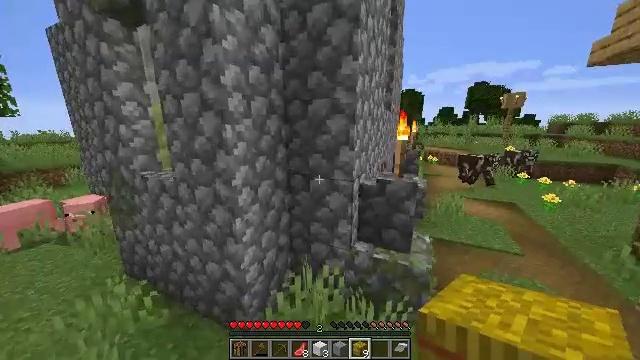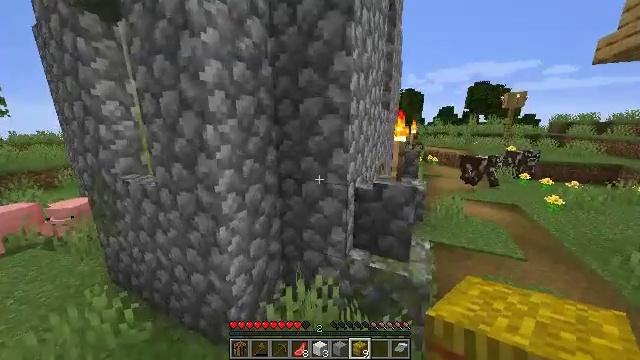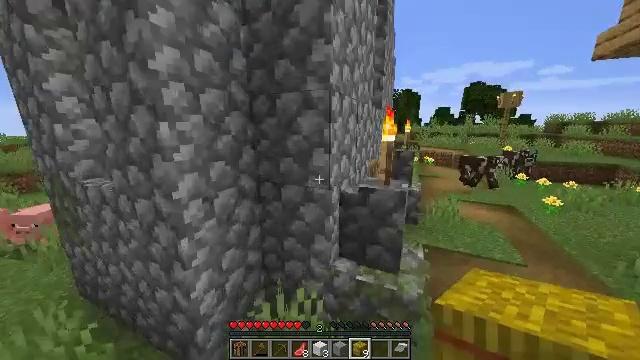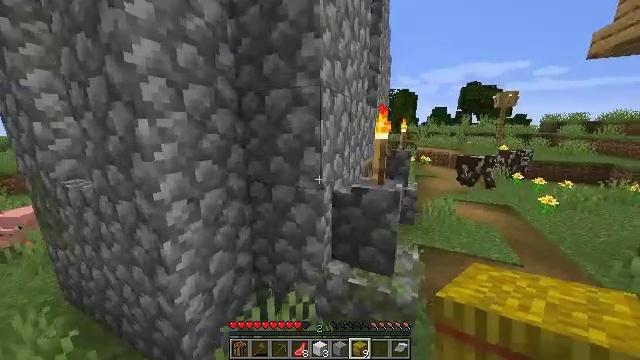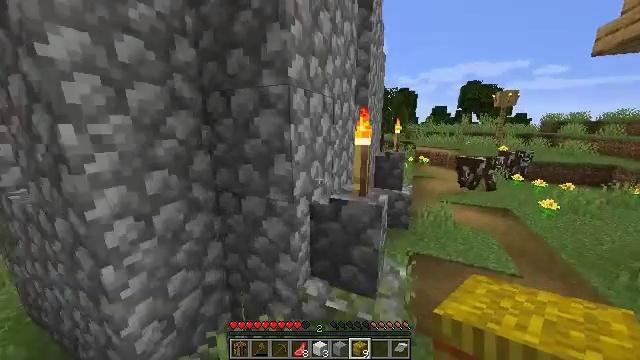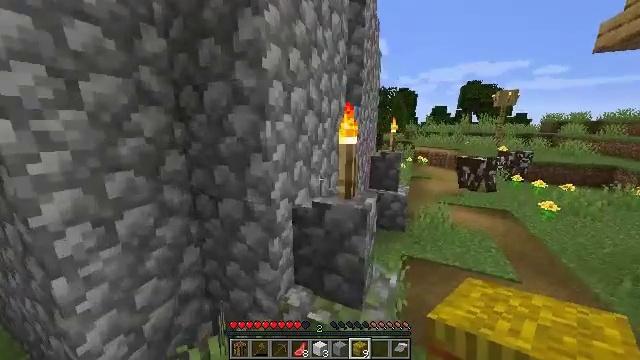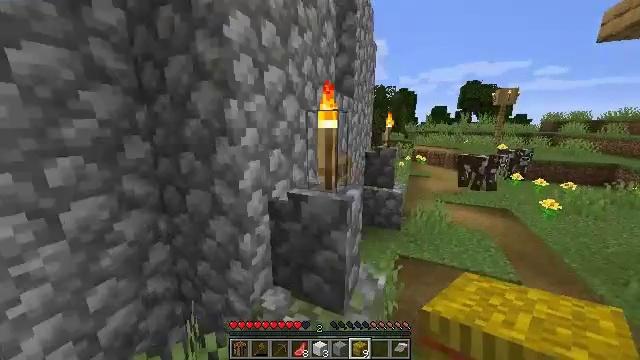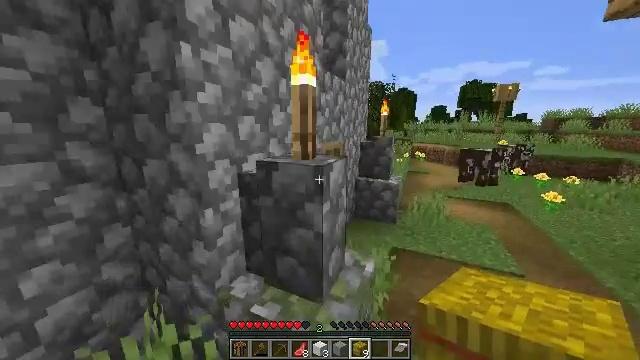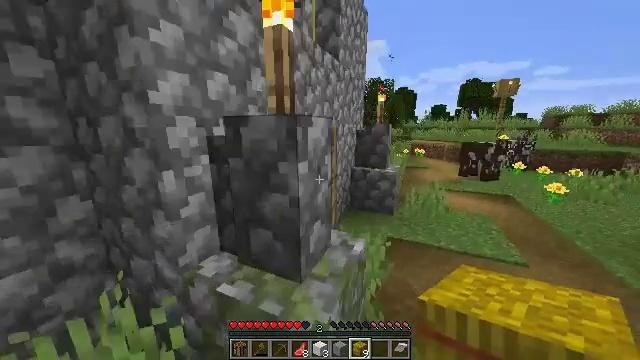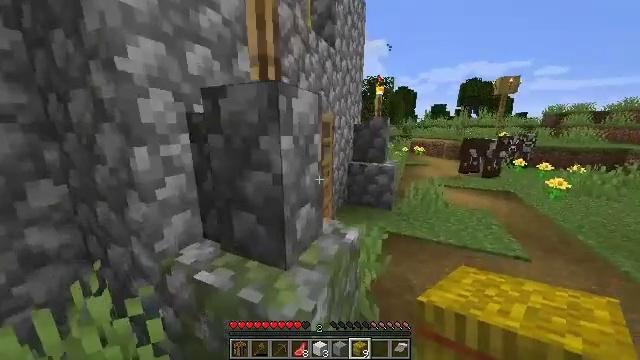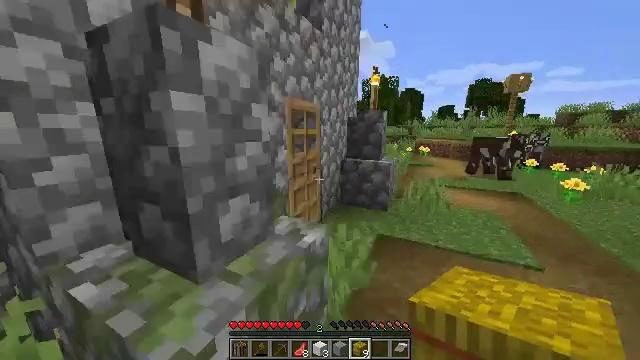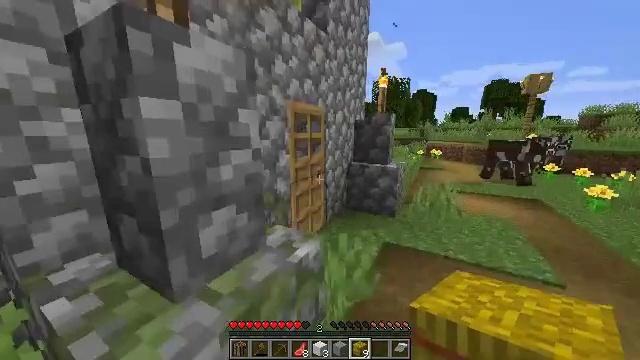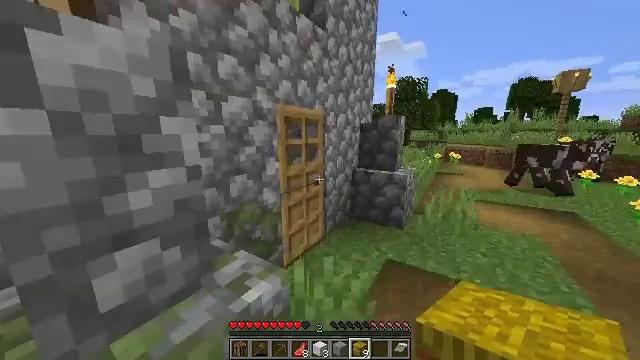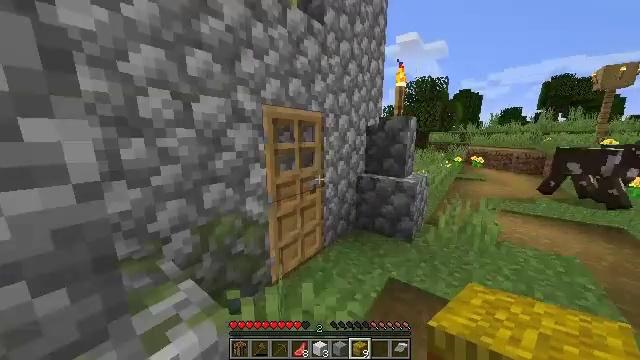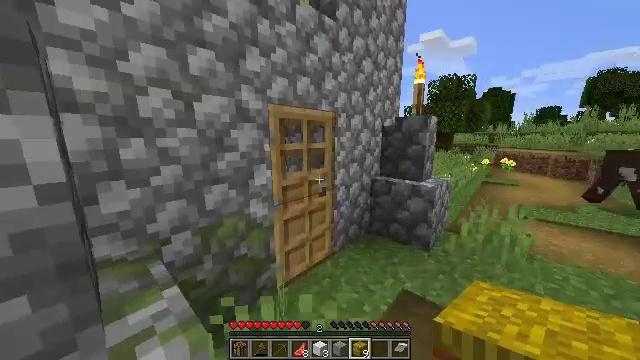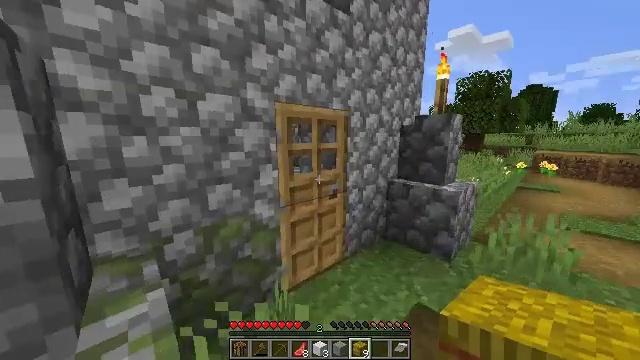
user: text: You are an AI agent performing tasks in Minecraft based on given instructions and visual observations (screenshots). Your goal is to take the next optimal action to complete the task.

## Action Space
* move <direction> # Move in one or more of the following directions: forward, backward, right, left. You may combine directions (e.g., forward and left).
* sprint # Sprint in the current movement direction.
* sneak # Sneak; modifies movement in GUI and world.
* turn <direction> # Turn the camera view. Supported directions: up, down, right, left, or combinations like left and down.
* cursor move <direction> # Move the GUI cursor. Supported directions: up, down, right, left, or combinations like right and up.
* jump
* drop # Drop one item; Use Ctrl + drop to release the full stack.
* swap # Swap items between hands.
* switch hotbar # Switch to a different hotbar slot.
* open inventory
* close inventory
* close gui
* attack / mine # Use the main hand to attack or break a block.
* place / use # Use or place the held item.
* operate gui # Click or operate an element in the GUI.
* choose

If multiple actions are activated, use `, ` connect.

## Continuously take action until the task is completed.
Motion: motion action
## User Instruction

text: Break the blast furnace block.
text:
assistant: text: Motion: move forward and move right
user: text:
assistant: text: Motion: move forward and move right
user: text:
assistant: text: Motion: move forward and move right
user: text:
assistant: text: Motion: move forward and move right
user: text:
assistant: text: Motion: move forward and move right
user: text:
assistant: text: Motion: move forward and move right
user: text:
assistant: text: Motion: move forward and move right
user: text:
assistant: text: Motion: move forward and move right
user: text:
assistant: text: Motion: move forward and move right
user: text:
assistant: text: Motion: move forward and move right, turn left
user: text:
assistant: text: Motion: move forward and move right, turn left
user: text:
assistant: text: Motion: move forward and move right, turn left
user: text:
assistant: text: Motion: move forward and move right, sprint, turn left
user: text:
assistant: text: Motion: move forward and move right, sprint, turn left
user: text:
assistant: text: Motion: move forward and move right, sprint, turn left
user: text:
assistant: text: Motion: move forward and move right, sprint, turn left
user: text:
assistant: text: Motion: move forward and move right, sprint, turn left
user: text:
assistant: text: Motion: move forward, turn left
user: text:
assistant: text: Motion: move forward, turn left
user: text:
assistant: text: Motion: move forward, turn left, use / place
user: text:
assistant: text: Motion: move forward, turn left, use / place
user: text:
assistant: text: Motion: move forward, use / place
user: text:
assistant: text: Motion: no_op
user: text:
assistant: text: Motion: no_op
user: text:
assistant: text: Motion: turn left
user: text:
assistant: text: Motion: move forward, turn left
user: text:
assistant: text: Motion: move forward, turn left
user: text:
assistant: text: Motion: move forward
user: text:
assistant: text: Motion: move forward
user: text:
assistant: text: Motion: no_op